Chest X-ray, PA view. Patient: 34 years old, sex F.
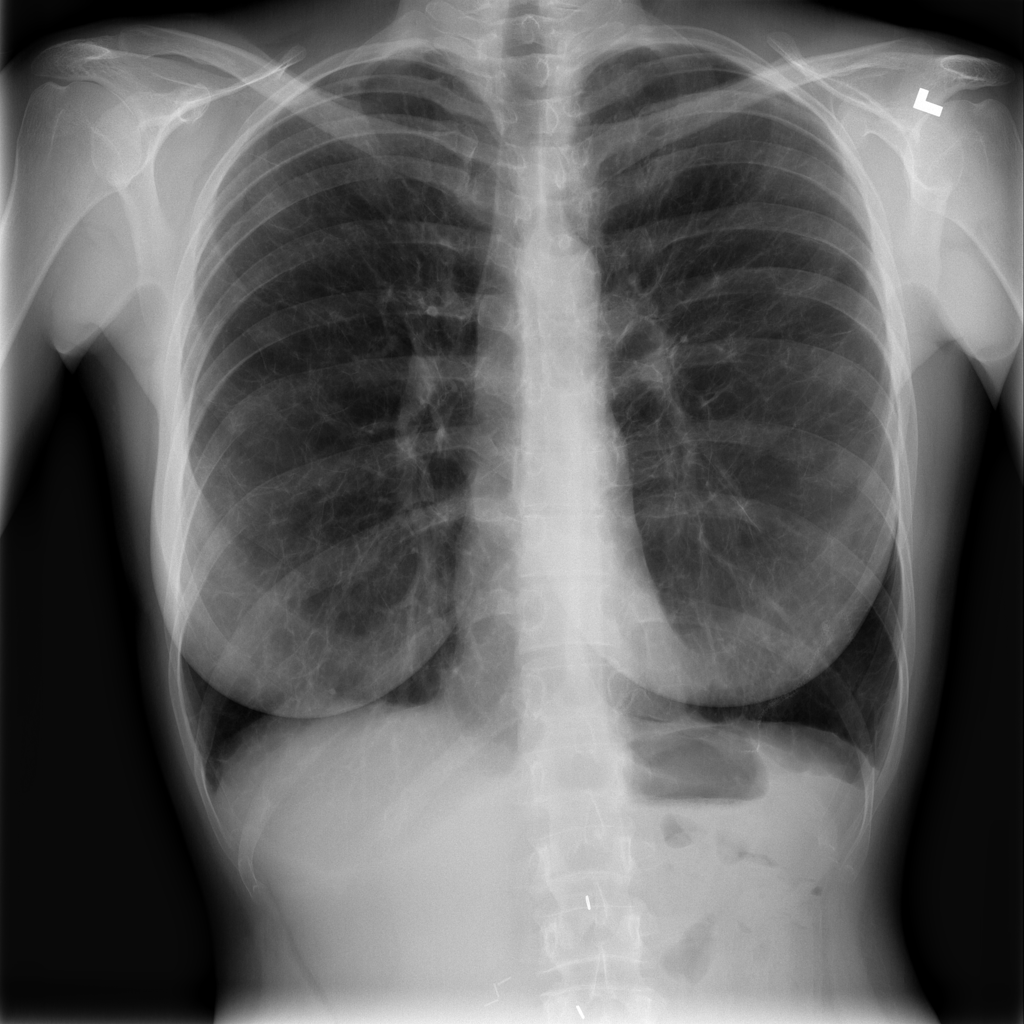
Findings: No Finding